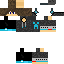
A male human skin with dark skin, wearing brown long hair dressed in a blue hoodie and black pants, featuring a closed mouth.